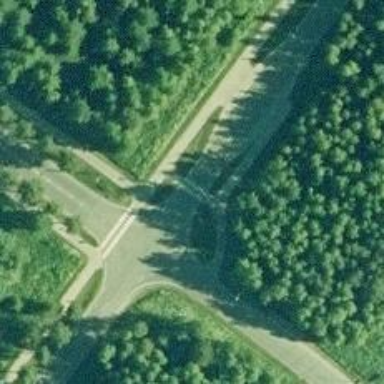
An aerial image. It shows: Marked crossing on the road.